Question: I'm trying to get col1 values for certain multiple col2 values. For example: I want to see col1 values for col2's "1, 2, 3, 4" values (that is "1" in col1). Another ex: col1 values for col2's "1, 2" are "1, 2". How can i manage to do this in SQL syntax?

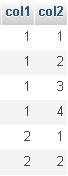
Answer: What you want is called <URL>
Here's one of the ways (it assumes that '(col1, col2)' combination is Unique):
'''
SELECT col1
FROM tableX
WHERE col2 IN (1, 2, 3, 4)
GROUP BY col1
HAVING COUNT(*) = 4 --- the size of the above list
'''
and another:
'''
SELECT t1.col1
FROM tableX AS t1
JOIN
tableX AS t2
ON t2.col1 = t1.col1
AND t2.col2 = 2
JOIN
tableX AS t3
ON t3.col1 = t1.col1
AND t3.col2 = 3
JOIN
tableX AS t4
ON t4.col1 = t1.col1
AND t4.col2 = 4
WHERE t1.col2 = 1
'''